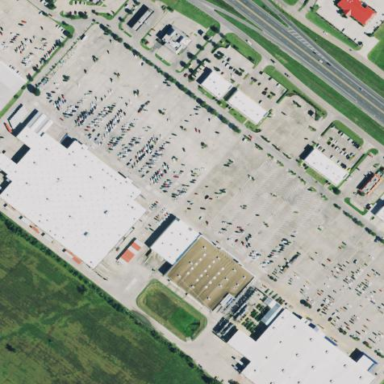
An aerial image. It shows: Retail area.